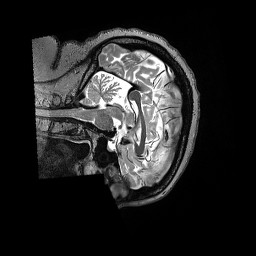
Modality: T2w
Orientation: sagittal
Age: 43
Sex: female
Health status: ill
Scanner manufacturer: siemens
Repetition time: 3.2 s